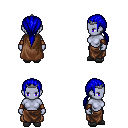
a pixel art fantasy rpg character, female body template, dark elf, purple skin, brown cape, robe skirt, blue ponytail hairstyle, iron tiara, leather bracers, gray slippers, four views (front, back, left, right), 2x2 character sprite sheet, small pixel art, hard edges, no anti-aliasing